Question: My comboboxes square bullets go to top like the image bellow is showing, I want to make it aligned to the associated text:

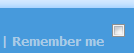
Answer: you can do that in CSS just the following might do the job
'''
position:relative;
top:10px; /* adjust as needed */
'''